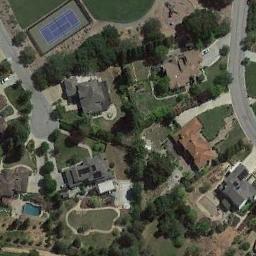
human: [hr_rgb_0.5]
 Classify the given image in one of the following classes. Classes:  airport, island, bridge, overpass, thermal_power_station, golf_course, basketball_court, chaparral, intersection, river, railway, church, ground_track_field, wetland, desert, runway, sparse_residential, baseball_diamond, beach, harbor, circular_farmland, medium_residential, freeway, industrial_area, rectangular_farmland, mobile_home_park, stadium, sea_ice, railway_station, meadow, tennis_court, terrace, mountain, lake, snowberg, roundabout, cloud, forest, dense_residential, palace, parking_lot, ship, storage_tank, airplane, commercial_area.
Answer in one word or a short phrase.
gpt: tennis_court